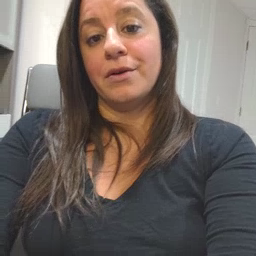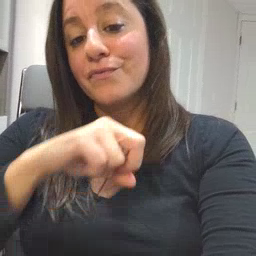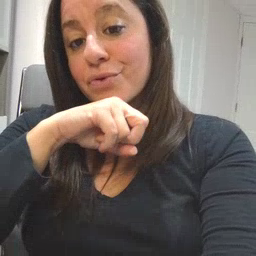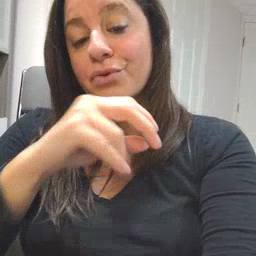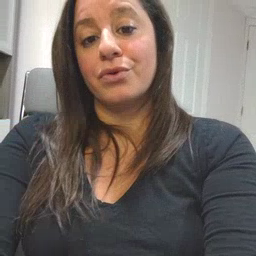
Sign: frog